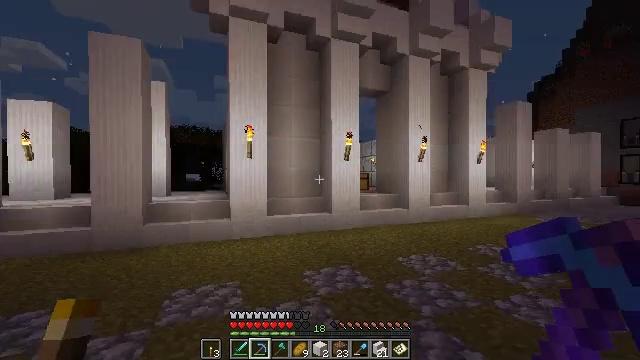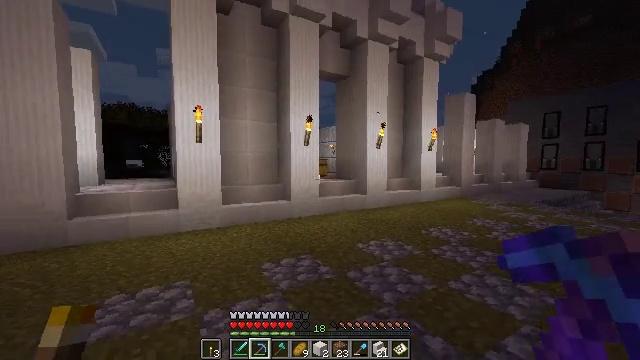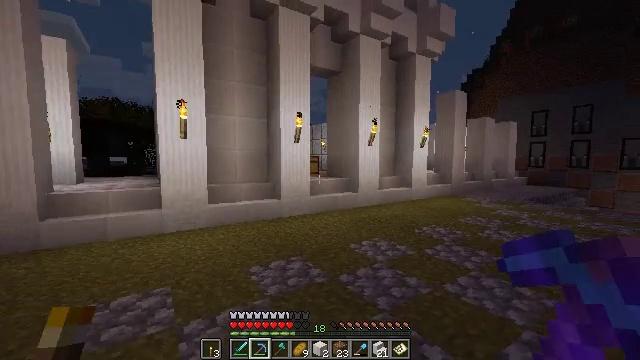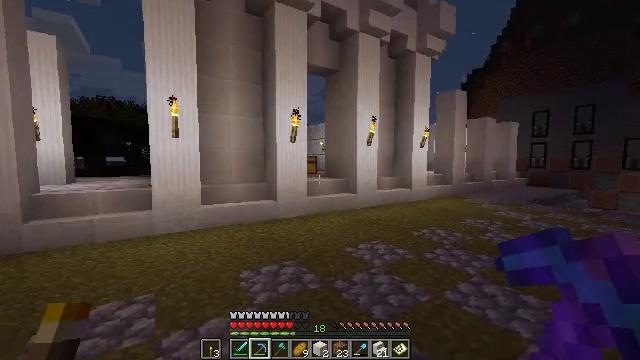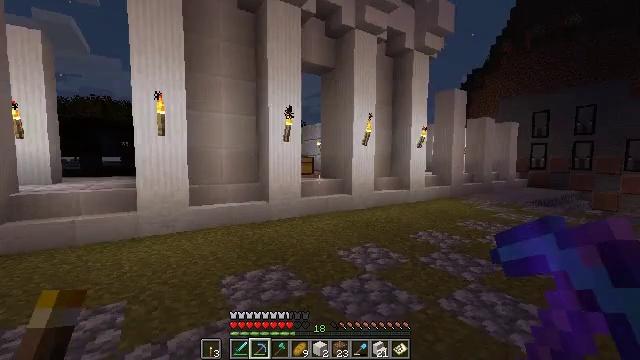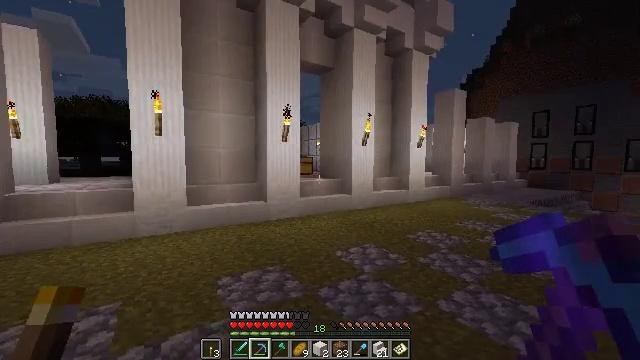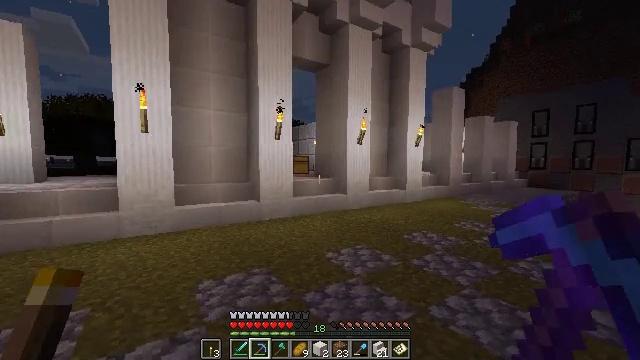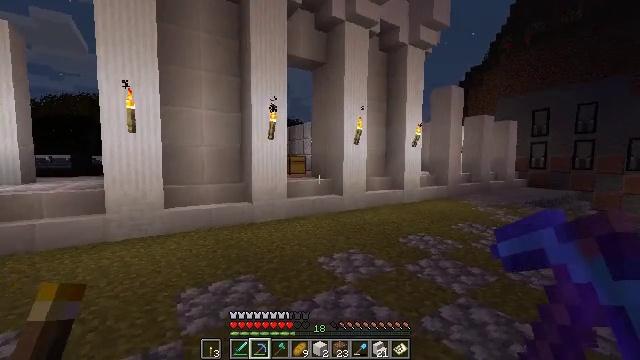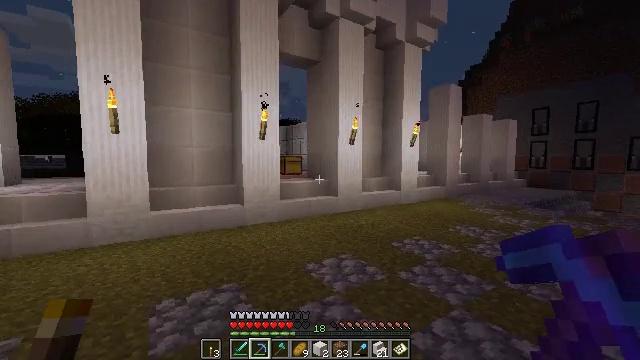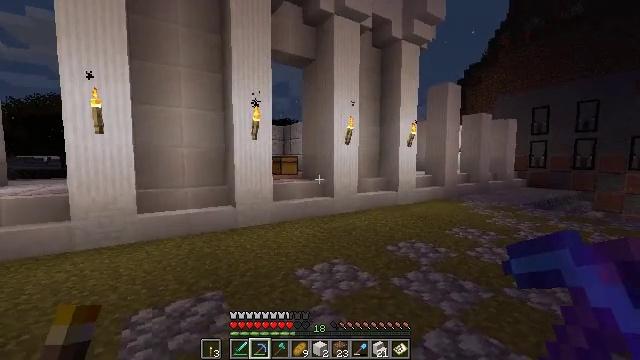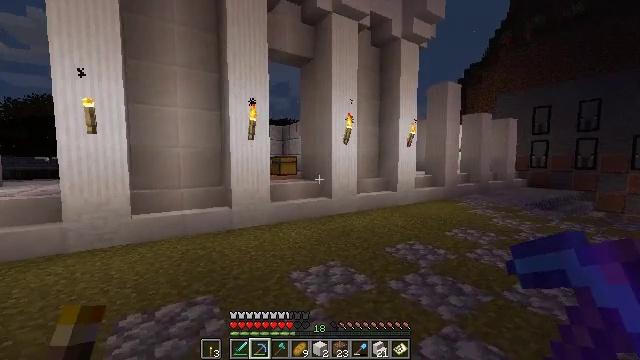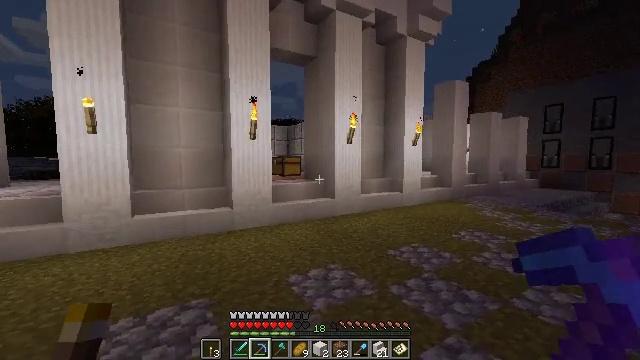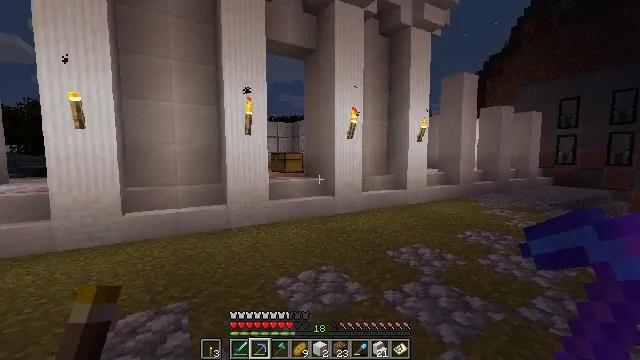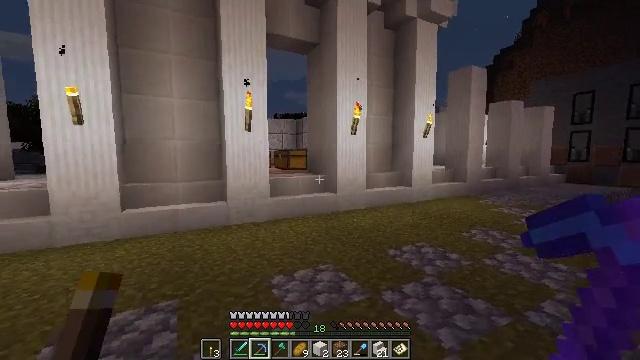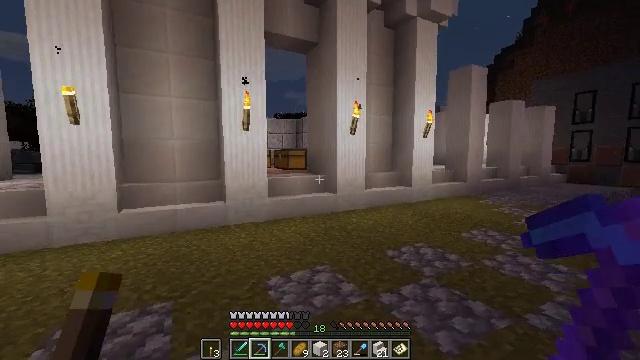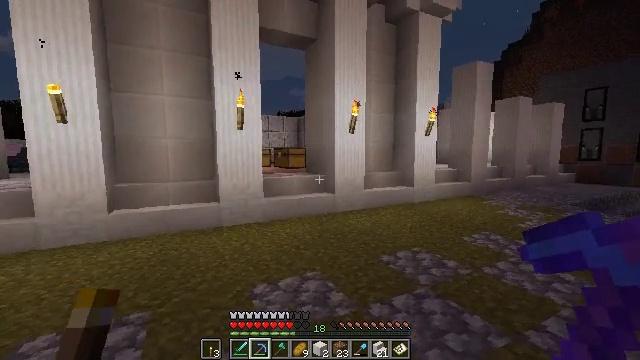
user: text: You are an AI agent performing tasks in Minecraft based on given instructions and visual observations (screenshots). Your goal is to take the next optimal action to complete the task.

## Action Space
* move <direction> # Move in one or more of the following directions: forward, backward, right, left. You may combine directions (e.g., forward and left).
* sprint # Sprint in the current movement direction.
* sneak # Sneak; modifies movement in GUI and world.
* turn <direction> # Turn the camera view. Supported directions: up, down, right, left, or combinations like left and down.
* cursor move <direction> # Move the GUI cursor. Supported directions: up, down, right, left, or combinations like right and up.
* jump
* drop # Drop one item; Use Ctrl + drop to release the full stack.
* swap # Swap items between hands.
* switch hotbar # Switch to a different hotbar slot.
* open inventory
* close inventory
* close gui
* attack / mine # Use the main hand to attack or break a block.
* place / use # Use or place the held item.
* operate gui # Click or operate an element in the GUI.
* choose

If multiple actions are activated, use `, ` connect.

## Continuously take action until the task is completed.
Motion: motion action
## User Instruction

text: Mine quartz stairs to recycle them.
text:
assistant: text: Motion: move forward, turn right and down
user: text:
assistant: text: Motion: move forward and move right, turn right
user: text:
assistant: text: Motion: move forward and move right
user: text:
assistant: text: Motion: move forward and move right
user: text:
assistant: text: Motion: move forward and move right
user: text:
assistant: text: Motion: move forward and move right
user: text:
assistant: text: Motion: move forward and move right
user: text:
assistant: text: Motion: move forward and move right
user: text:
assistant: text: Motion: move forward and move right
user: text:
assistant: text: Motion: move forward and move right
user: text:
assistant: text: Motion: move forward and move right, turn left
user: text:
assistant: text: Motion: move forward and move right, turn left
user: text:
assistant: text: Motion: move forward and move right, turn left
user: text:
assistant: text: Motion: move forward and move right
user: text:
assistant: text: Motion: move forward and move right, turn left
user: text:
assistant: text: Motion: move forward
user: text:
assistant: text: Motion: move forward
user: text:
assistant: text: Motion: move forward
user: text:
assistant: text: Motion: move forward
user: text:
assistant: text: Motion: move forward
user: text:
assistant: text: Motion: move forward
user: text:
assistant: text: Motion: move forward
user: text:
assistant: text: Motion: move forward, turn left and up
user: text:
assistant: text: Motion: move forward, turn up
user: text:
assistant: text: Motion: move forward
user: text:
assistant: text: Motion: move forward
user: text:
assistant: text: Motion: move forward, turn left
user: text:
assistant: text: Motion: move forward, turn left
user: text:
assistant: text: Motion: move forward
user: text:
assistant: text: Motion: move forward